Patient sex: M
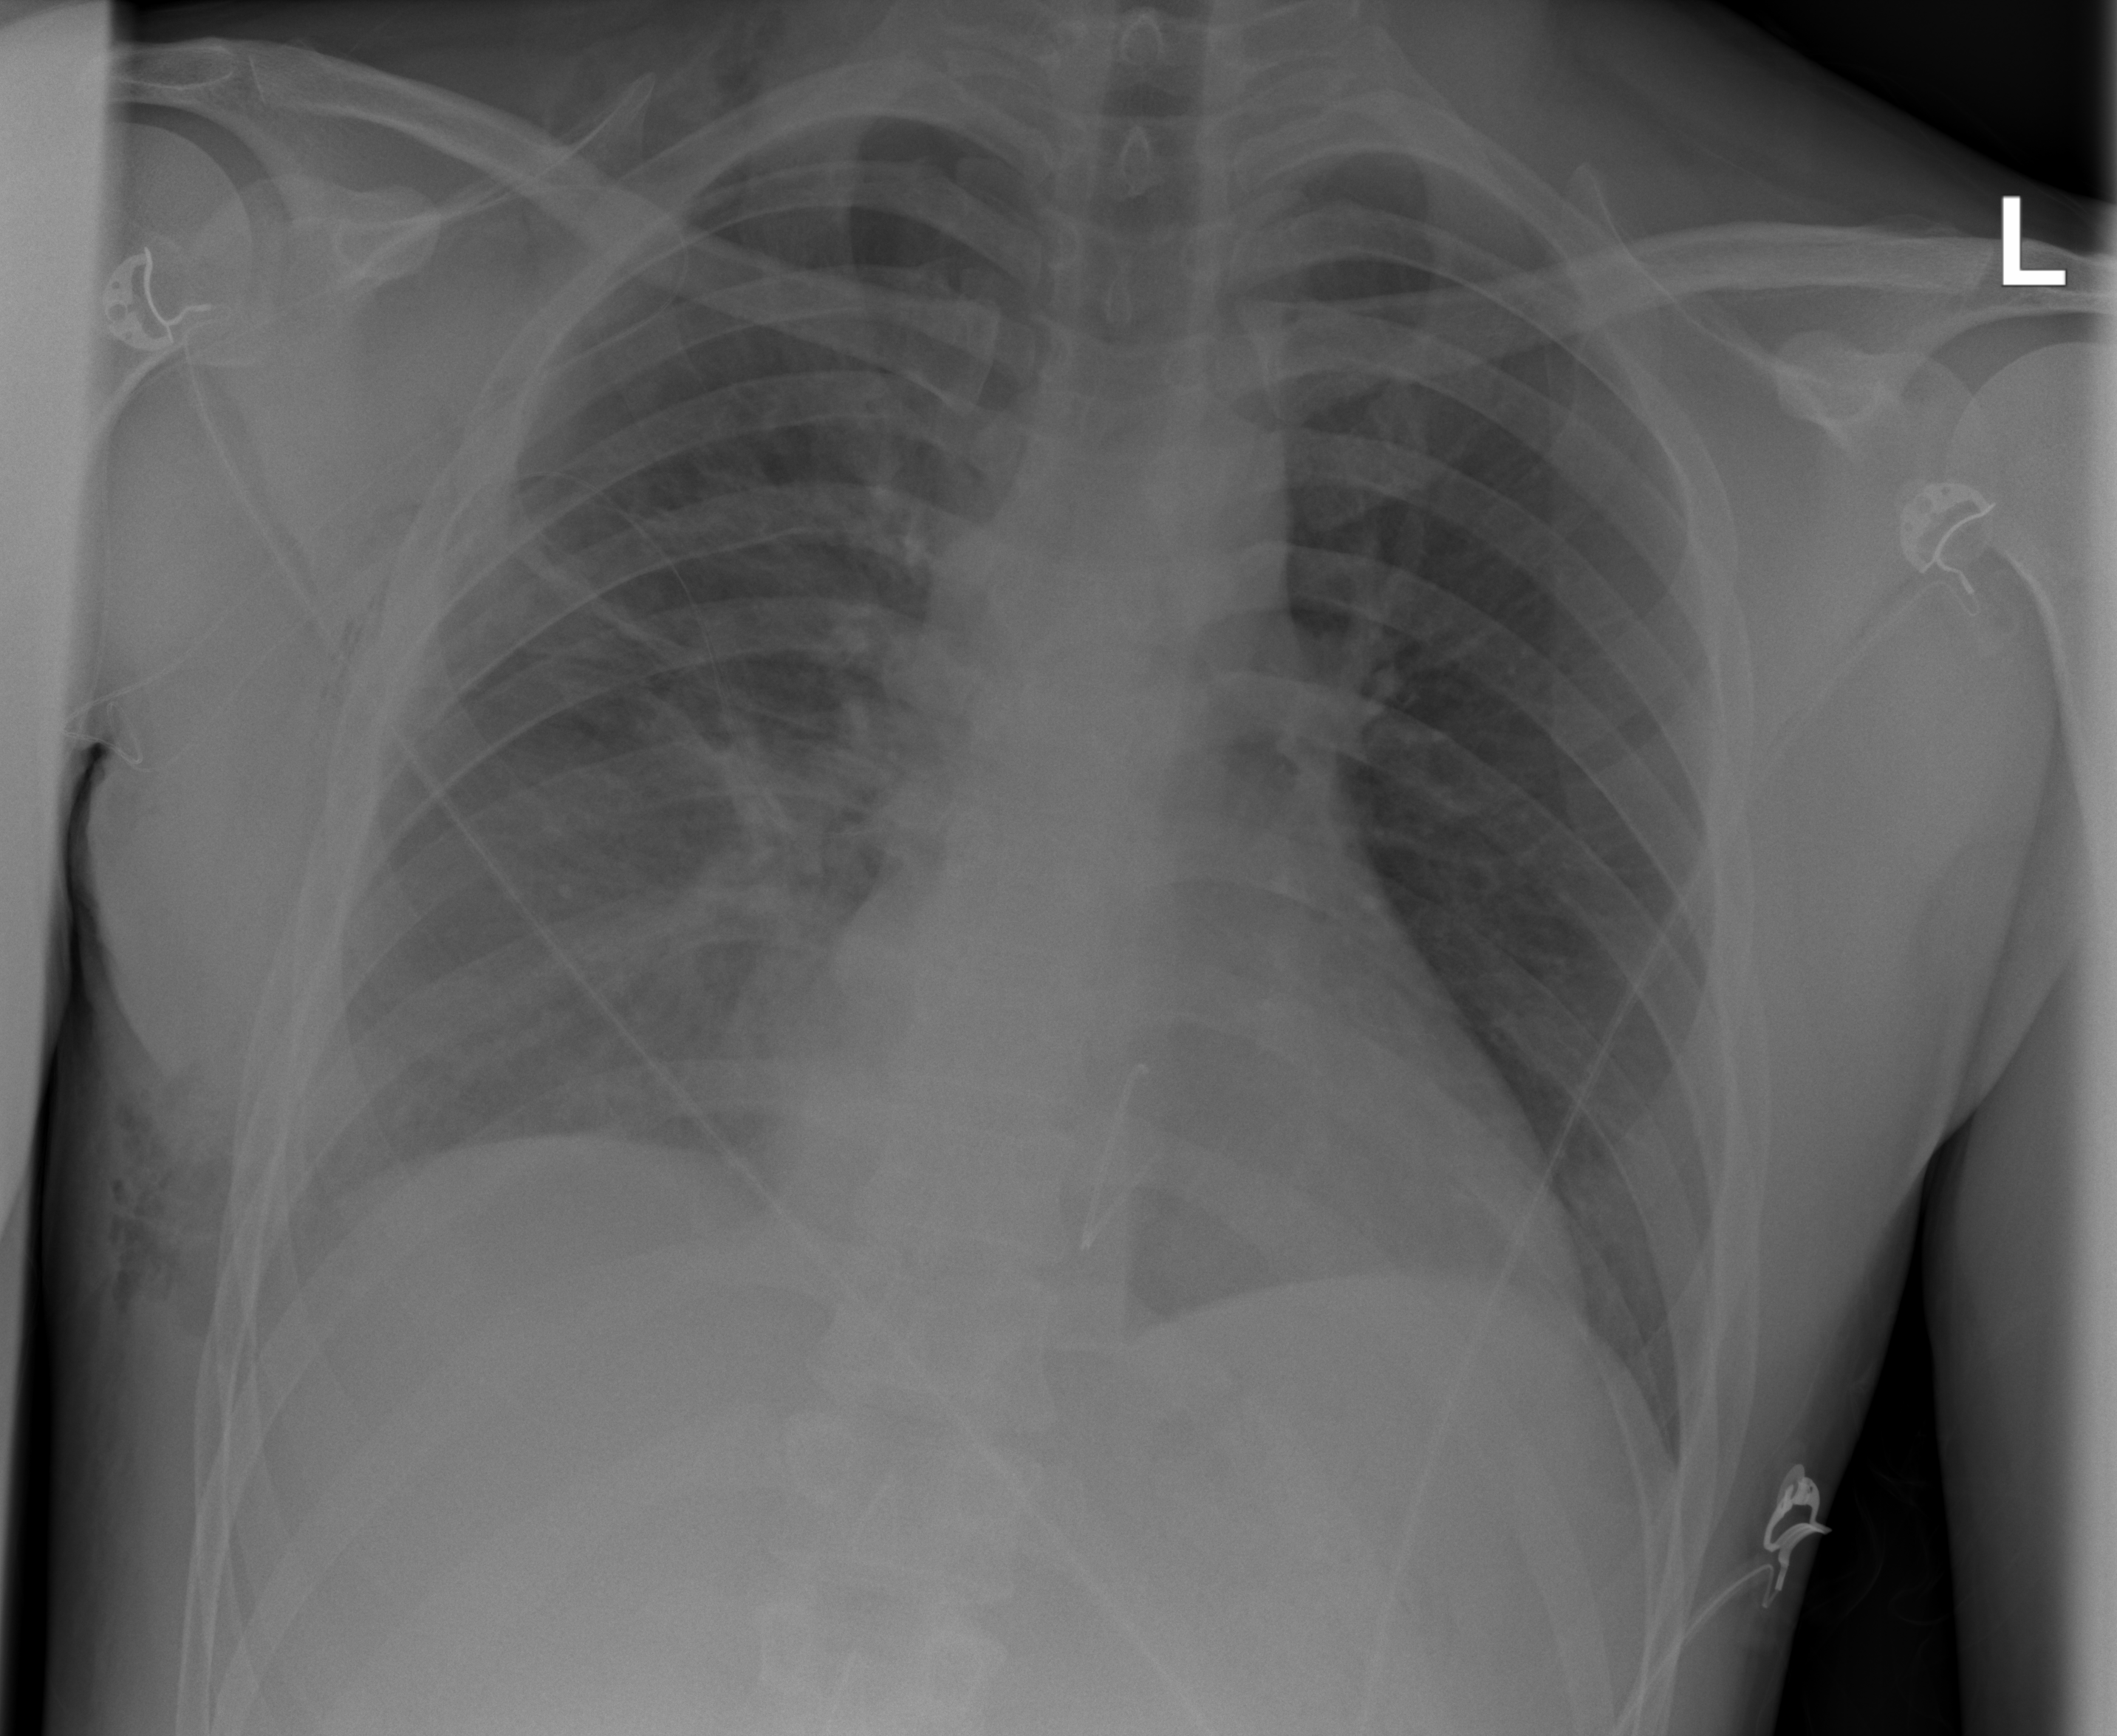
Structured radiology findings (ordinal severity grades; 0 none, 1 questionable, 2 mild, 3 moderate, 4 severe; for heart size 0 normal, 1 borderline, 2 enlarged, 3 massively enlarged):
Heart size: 2
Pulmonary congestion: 0
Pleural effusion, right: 2
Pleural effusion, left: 0
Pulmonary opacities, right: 0
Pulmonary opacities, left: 0
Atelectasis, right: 2
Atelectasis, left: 0